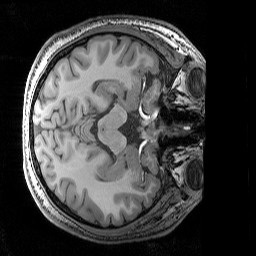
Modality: T1w
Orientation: axial
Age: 22
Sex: female
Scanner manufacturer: siemens
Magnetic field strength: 3 T
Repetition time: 2.3 s
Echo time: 0.00344 s